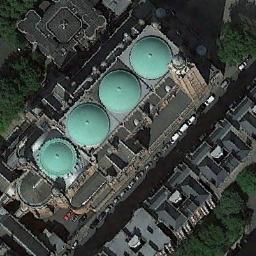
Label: church